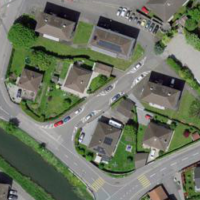
EUNIS habitat code: 54
Species observed at this site:
Mergus merganser